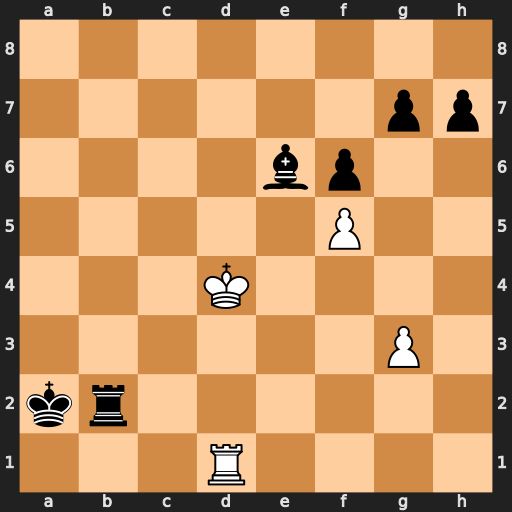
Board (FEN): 8/6pp/4bp2/5P2/3K4/6P1/kr6/3R4
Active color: w
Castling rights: -
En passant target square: -
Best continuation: fxe6 Re2 Kd5